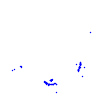
Particle: kaon